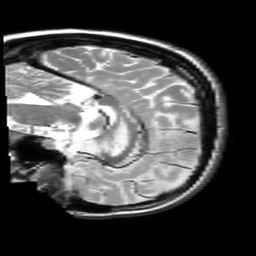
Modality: T2w
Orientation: sagittal
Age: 21
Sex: female
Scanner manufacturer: philips
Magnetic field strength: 3 T
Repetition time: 3 s
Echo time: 0.08 s